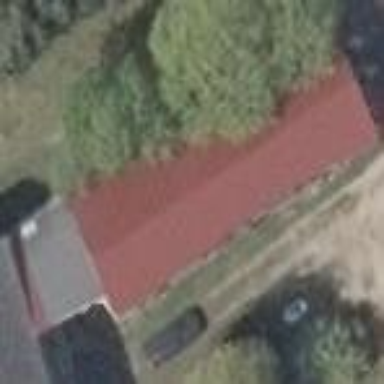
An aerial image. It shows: Farm building.